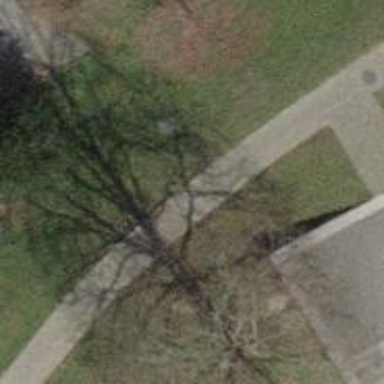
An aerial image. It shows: Footway with sett surface.